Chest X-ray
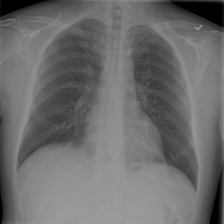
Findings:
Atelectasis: negative
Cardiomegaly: negative
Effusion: negative
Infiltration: negative
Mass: negative
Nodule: negative
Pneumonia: negative
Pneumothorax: negative
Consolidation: negative
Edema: negative
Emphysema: negative
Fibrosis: negative
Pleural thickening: negative
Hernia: negative